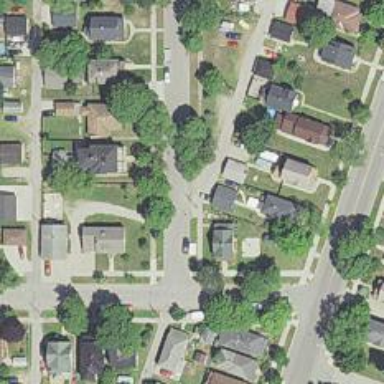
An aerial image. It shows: Alley classified as service road.